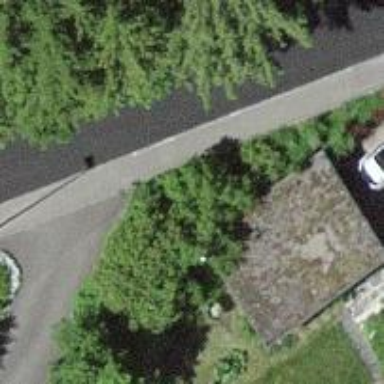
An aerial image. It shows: Garage building.